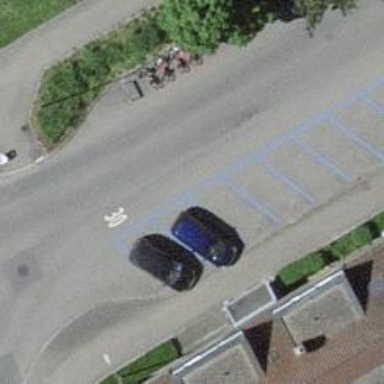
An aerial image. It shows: Bicycle rental facility.